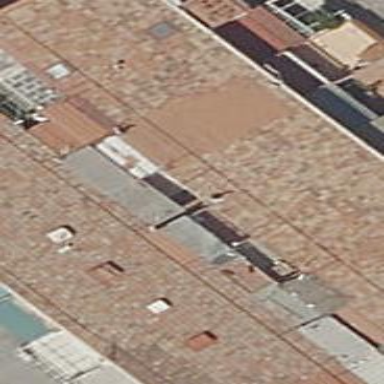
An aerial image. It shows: Building.